У вертикальной стенки стоит палочка $A B$ длиной $L$ (см. рисунок).  На ее нижнем конце $B$ сидит жук. В тот момент, когда конец $B$ начали двигать вправо по полу с постоянной скоростью $v$, жук пополз по палочке с постоянной скоростью $u$ относительно нее.
На какую максимальную высоту над полом поднимется жук за время своего движения по палочке, если ее верхний конец не отрывается от стенки?
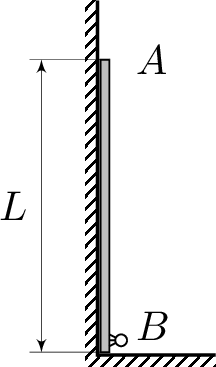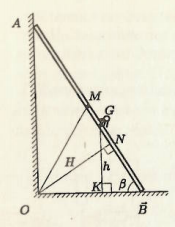
Решение: Пусть $G$ — место нахождения жука на палочке, $M$ — середина палочки, $G K=h$ — высота жука над полом, $O N=H$ — расстояние от угла $O$ до палочки (см. рисунок), $t$ — время, прошедшее с начала движения жука, тогда: $$ O B=v t, \quad B G=u t, \quad A M=O M=\frac{L}{2}. $$  Треугольники $O N B$ и $G K B$ подобны, так как они прямоугольные и угол $\beta$ общий, поэтому: $$ \frac{G K}{O N}=\frac{B G}{O B}, \quad \text { или } \quad \frac{h}{H}=\frac{u t}{v t}=\frac{u}{v}, $$ откуда $$ h=H \frac{u}{v} . $$ В прямоугольном треугольнике $O M N$ катет $O N=H \leqslant O M=\frac{L}{2}$ ($ОМ$ гипотенуза), причем равенство достигается при $\beta=45^{\circ}$. Следовательно, $$ h_{\max }=H_{\max } \frac{u}{v}=\frac{L}{2} \frac{u}{v}. $$ Этот результат верен, если за время $t_{\max }=\frac{L \cos 45^{\circ}}{v}$ жук не успевает доползти до верхнего конца палочки, то есть когда $u t_{\max }$$ h_{\max }=\sqrt{L^{2}-(v t)^{2}}=L \sqrt{1-\frac{v^{2}}{u^{2}}} . $$
Ответ: $$ h_{\max }=L \sqrt{1-\frac{v^{2}}{u^{2}}} . $$
Темы:
T, Механика, Кинематика, Всероссийские